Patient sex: M
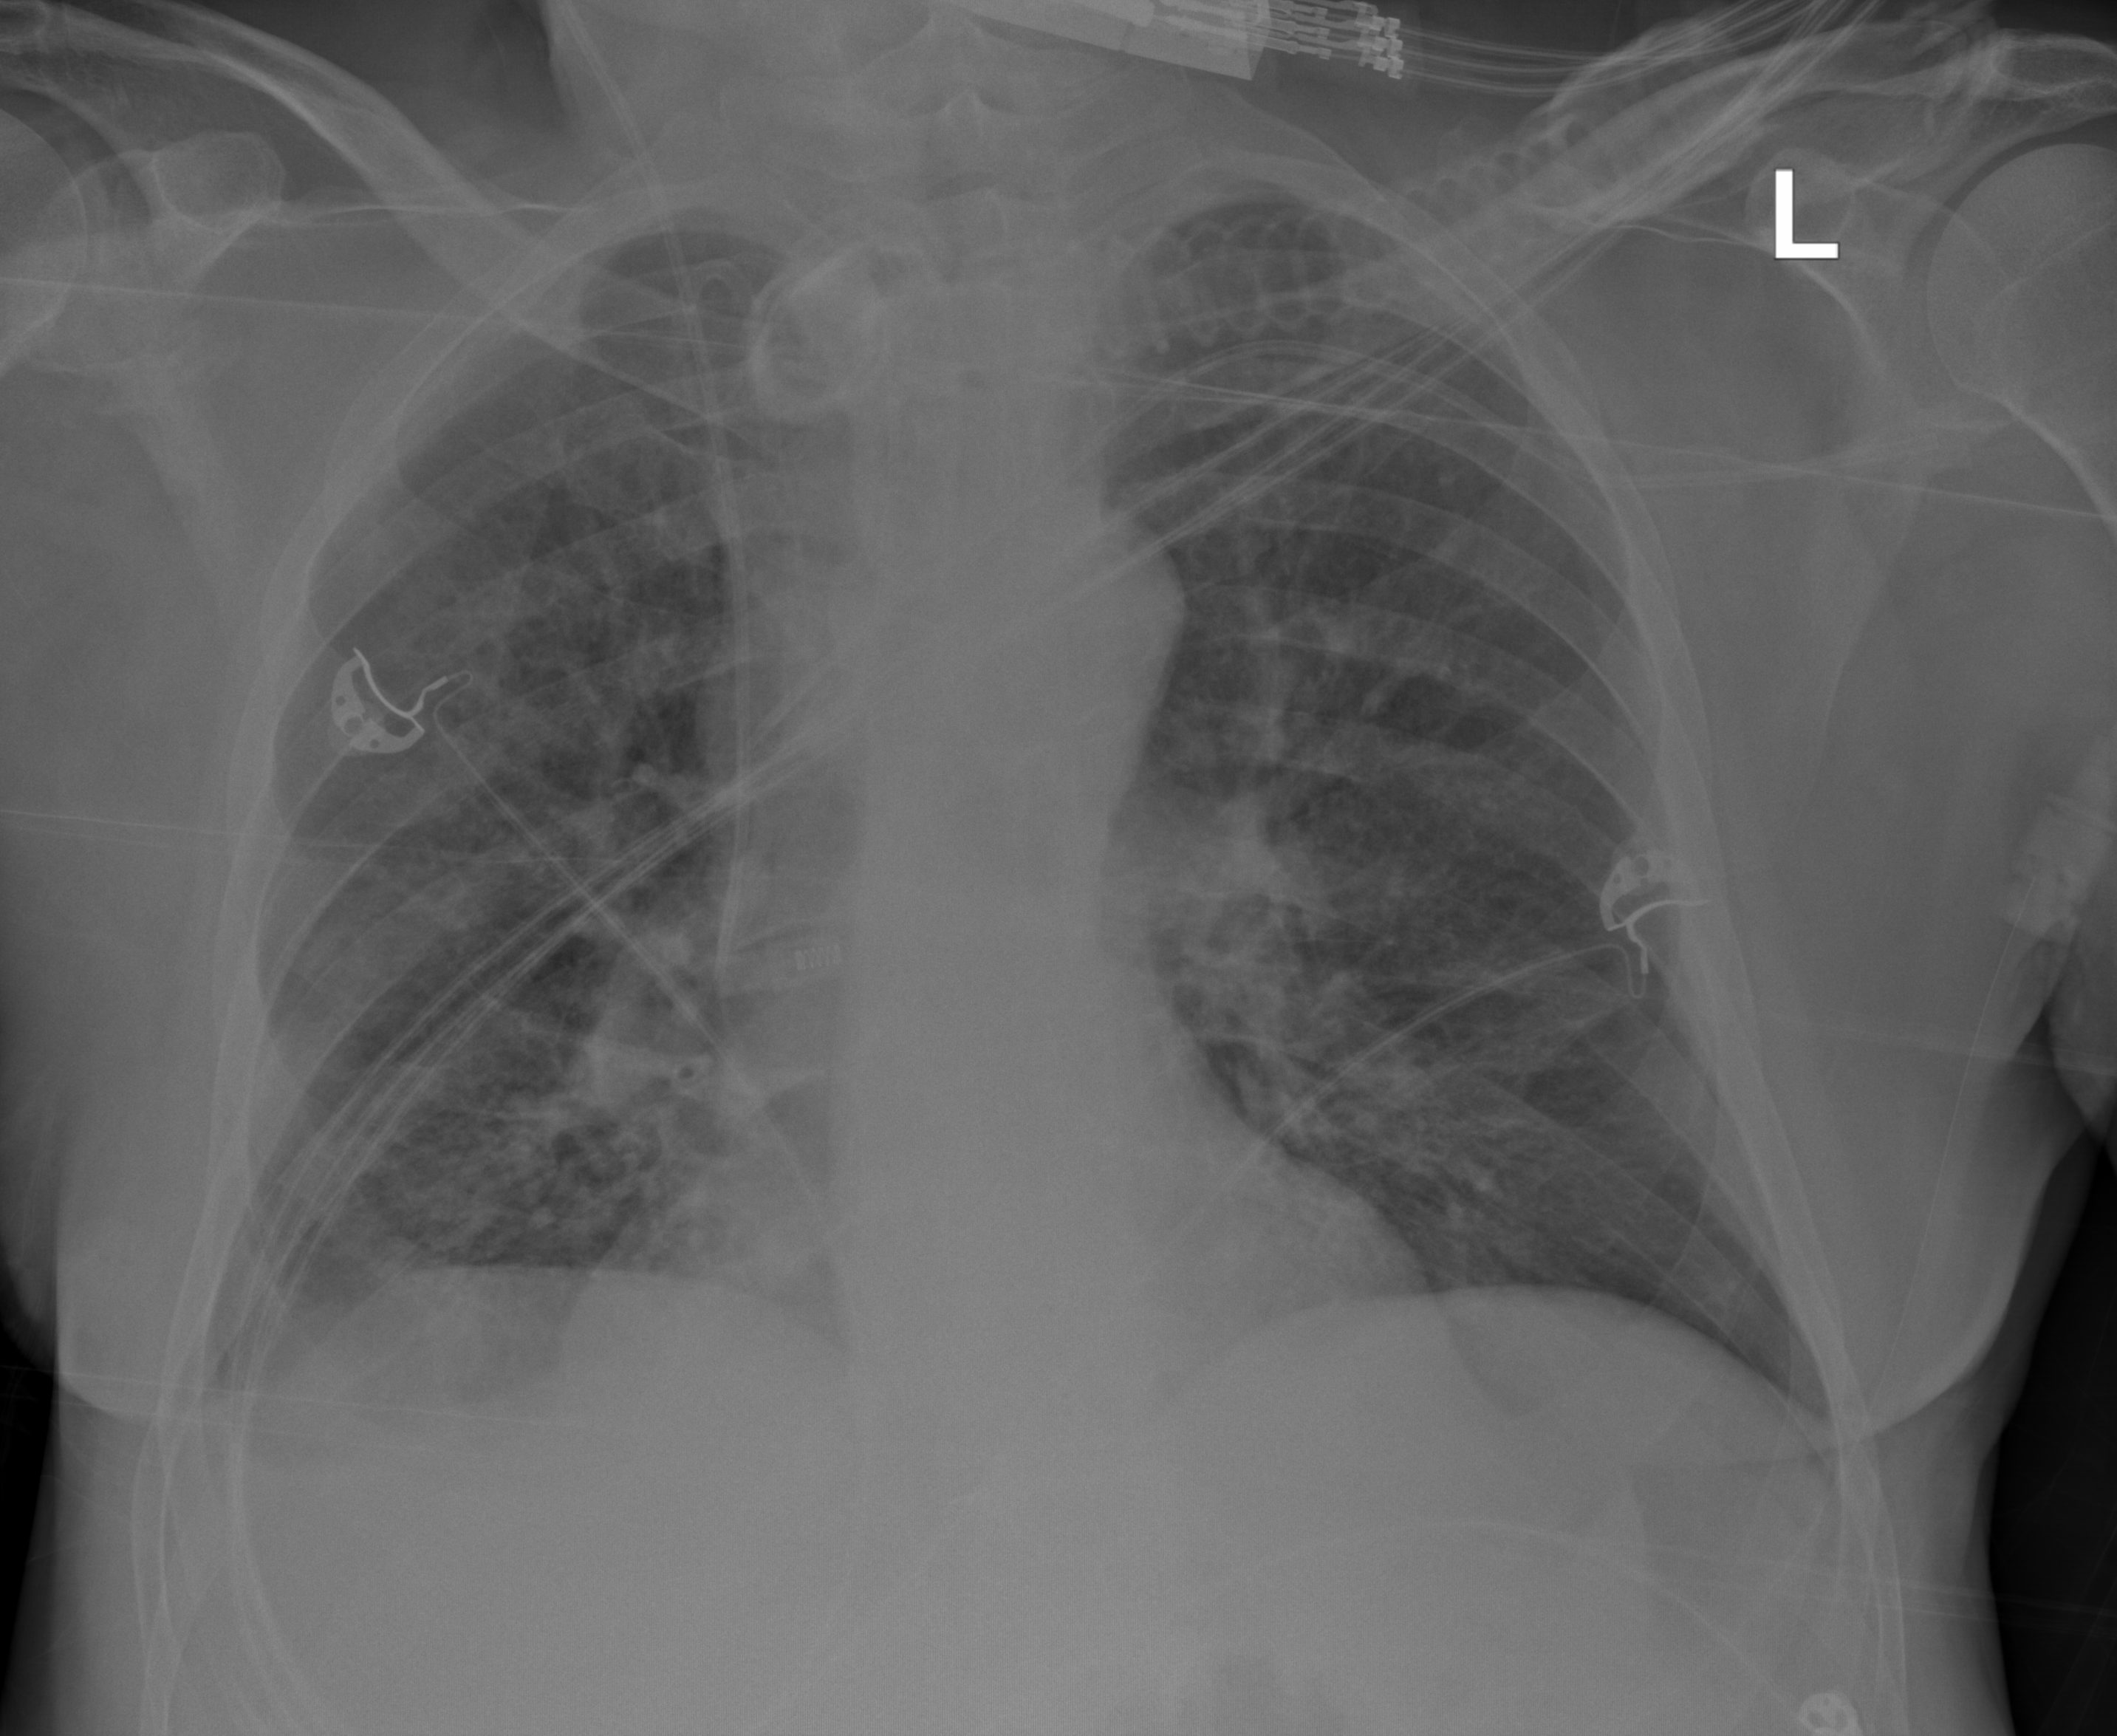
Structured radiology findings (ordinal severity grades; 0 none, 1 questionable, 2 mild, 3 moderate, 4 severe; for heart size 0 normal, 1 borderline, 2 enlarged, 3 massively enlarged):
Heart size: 0
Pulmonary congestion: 2
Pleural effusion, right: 2
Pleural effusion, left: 0
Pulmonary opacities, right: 2
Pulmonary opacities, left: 2
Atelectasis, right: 0
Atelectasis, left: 0